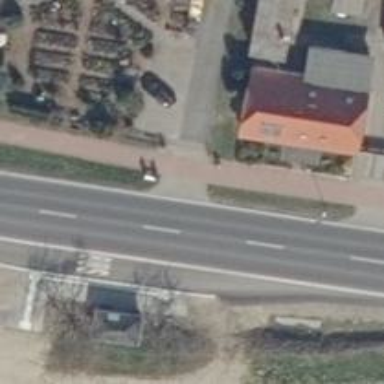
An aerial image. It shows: Asphalt driveway for service vehicles.